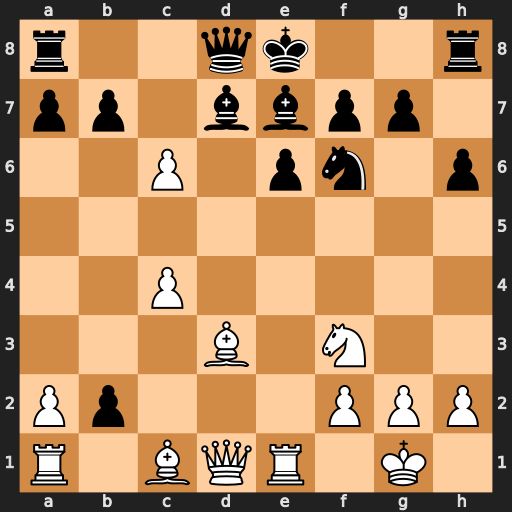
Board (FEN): r2qk2r/pp1bbpp1/2P1pn1p/8/2P5/3B1N2/Pp3PPP/R1BQR1K1
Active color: w
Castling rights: kq
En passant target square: -
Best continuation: cxd7+ Nxd7 Bxb2